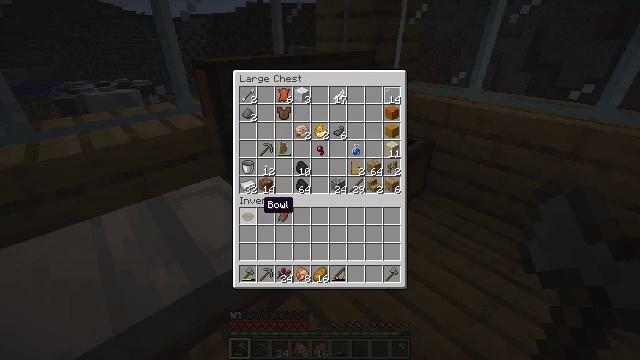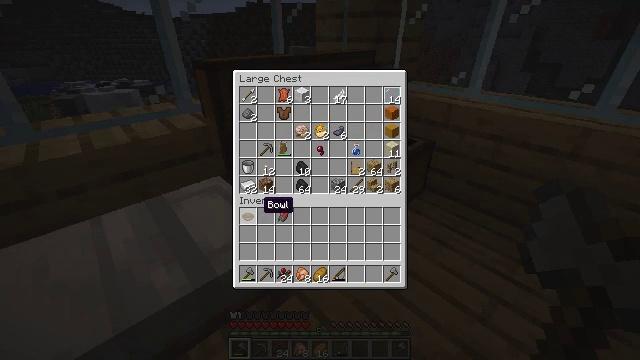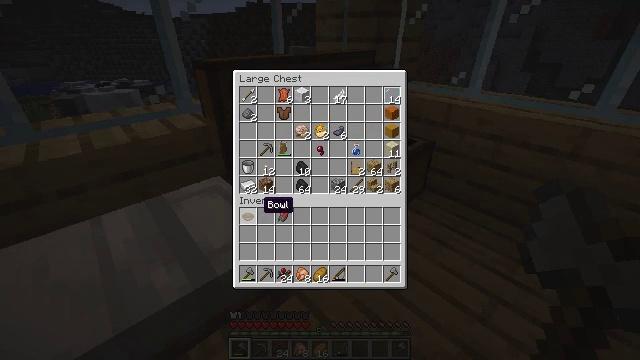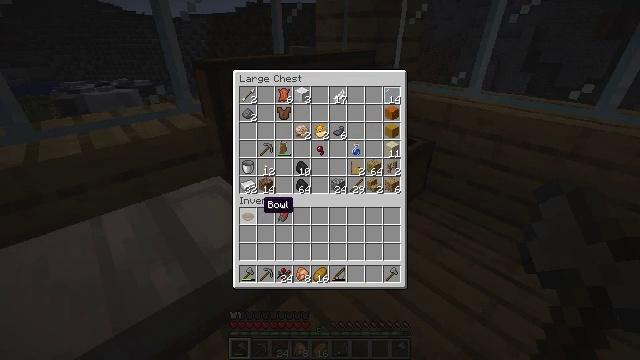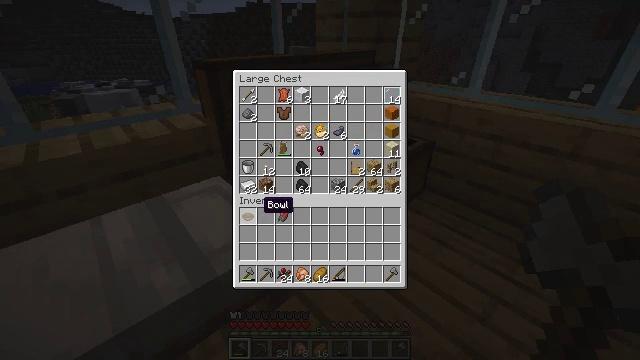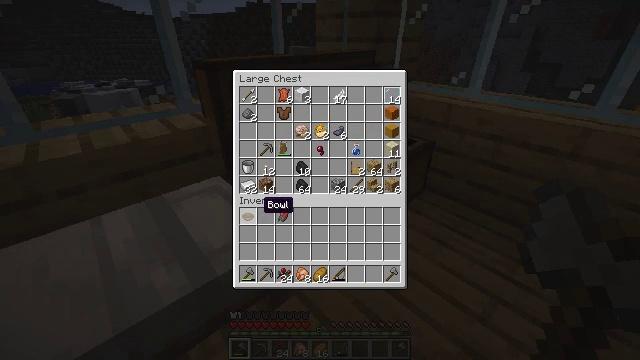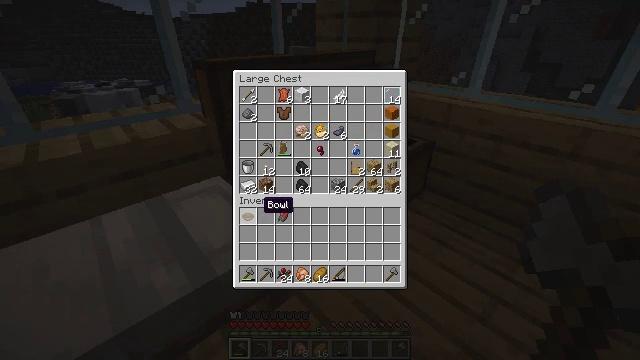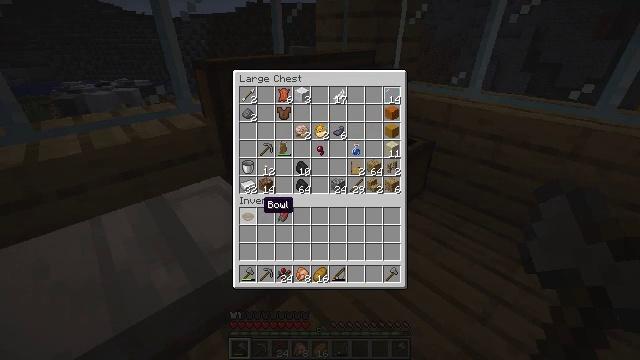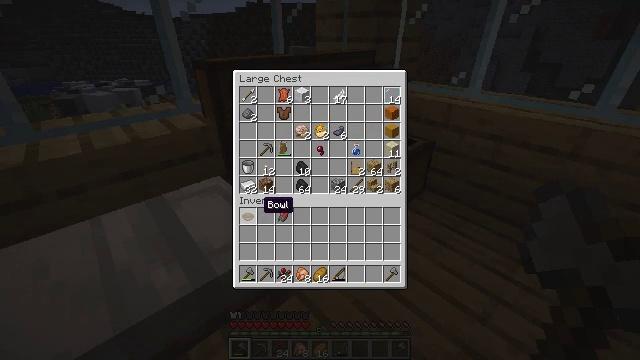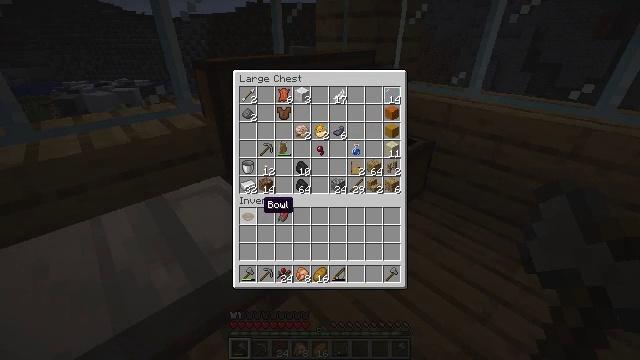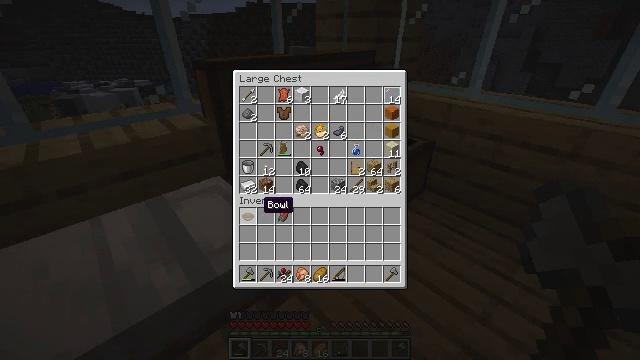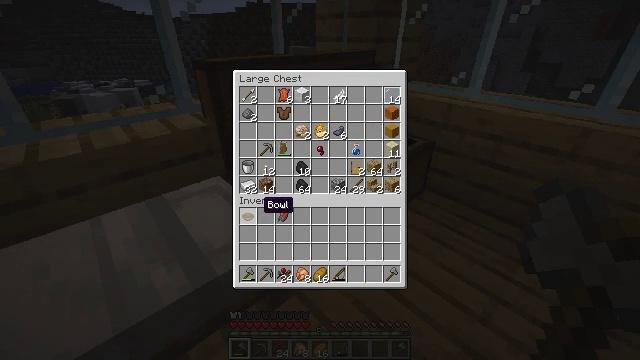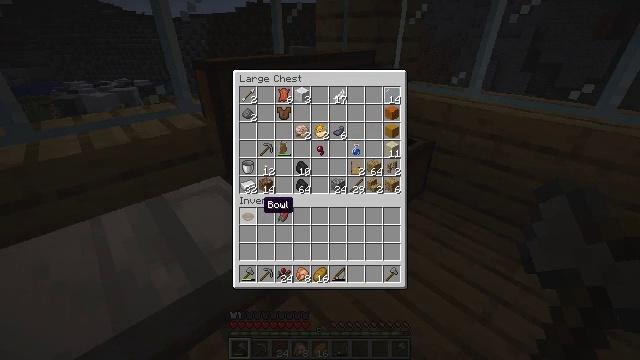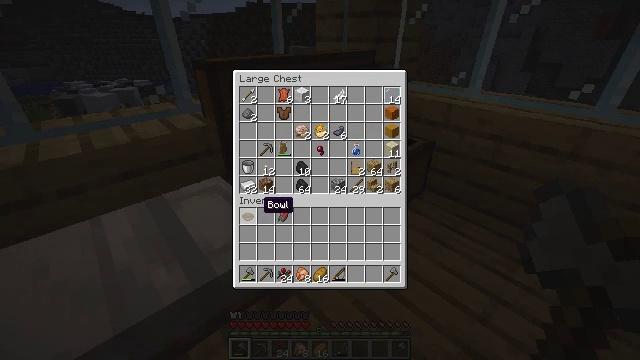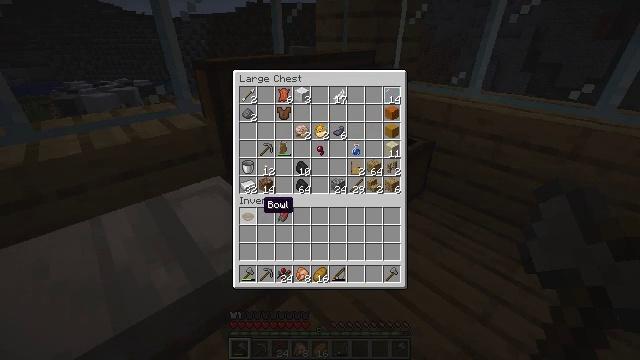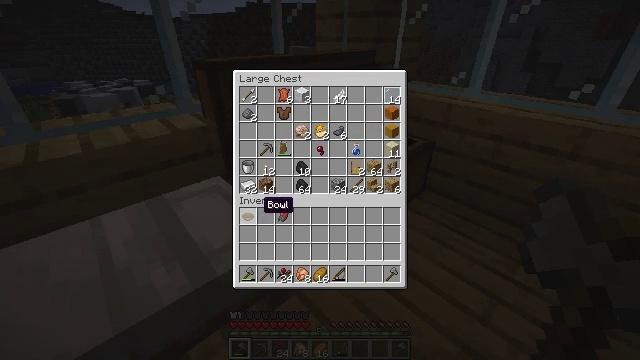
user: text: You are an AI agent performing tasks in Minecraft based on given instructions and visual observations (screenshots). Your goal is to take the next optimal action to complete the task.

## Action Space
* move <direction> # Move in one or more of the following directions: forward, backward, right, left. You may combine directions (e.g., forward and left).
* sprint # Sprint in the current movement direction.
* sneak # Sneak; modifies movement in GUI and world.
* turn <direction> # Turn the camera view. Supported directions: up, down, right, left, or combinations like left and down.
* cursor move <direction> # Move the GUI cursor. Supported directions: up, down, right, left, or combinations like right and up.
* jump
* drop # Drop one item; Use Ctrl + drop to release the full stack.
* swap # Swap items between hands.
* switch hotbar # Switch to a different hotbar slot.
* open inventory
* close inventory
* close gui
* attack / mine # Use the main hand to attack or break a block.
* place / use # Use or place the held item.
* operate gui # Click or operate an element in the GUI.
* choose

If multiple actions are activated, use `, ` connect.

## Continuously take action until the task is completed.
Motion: motion action
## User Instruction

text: Use a crafting table to make beetroot soup.
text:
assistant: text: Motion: no_op
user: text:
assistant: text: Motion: no_op
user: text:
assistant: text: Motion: no_op
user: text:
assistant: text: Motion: no_op
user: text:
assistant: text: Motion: no_op
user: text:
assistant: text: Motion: no_op
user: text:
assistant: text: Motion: no_op
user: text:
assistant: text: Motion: no_op
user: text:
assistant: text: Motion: no_op
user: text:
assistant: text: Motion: no_op
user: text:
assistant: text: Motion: no_op
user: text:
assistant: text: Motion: no_op
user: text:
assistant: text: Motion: no_op
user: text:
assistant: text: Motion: no_op
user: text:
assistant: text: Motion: no_op
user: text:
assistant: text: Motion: no_op
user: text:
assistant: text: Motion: no_op
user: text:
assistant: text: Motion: no_op
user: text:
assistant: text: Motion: no_op
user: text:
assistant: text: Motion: no_op
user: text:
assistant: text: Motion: no_op
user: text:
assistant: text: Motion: no_op
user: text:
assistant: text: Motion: no_op
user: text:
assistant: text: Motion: no_op
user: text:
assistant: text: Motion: no_op
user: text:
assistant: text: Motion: no_op
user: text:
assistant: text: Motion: no_op
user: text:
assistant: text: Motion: cursor move right
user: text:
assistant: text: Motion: turn right and up, close gui
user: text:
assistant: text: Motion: turn right